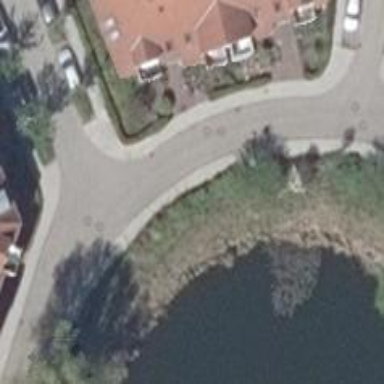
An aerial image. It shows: Residential road with sidewalks on both sides.